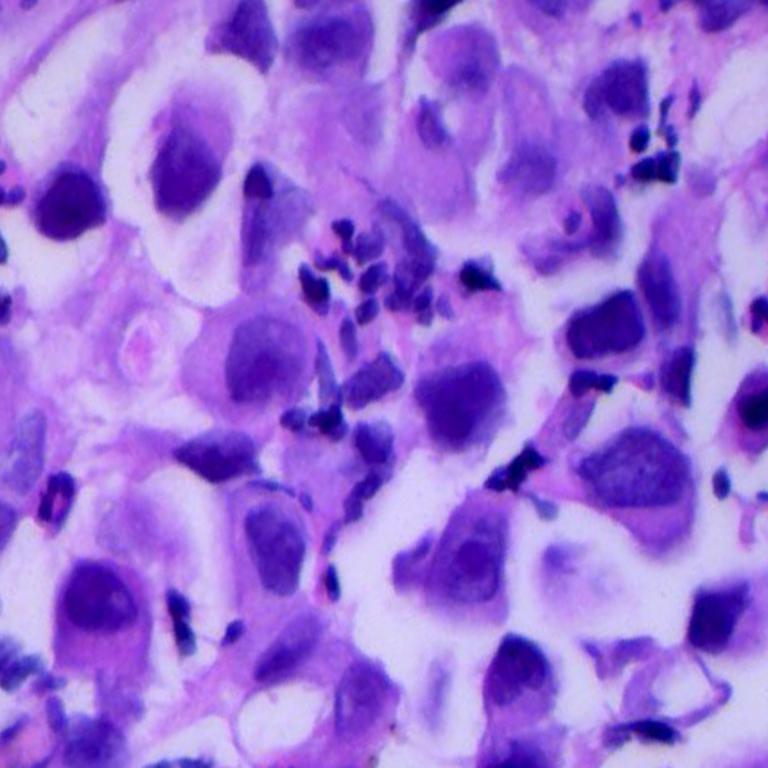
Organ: lung
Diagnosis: adenocarcinomas